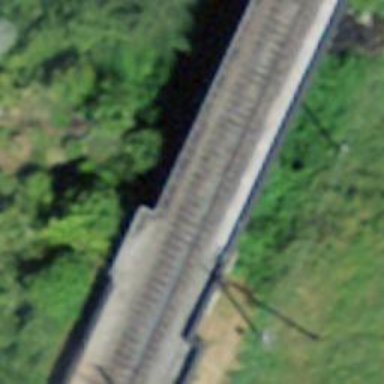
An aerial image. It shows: Bridge with single railway track electrified by contact line.